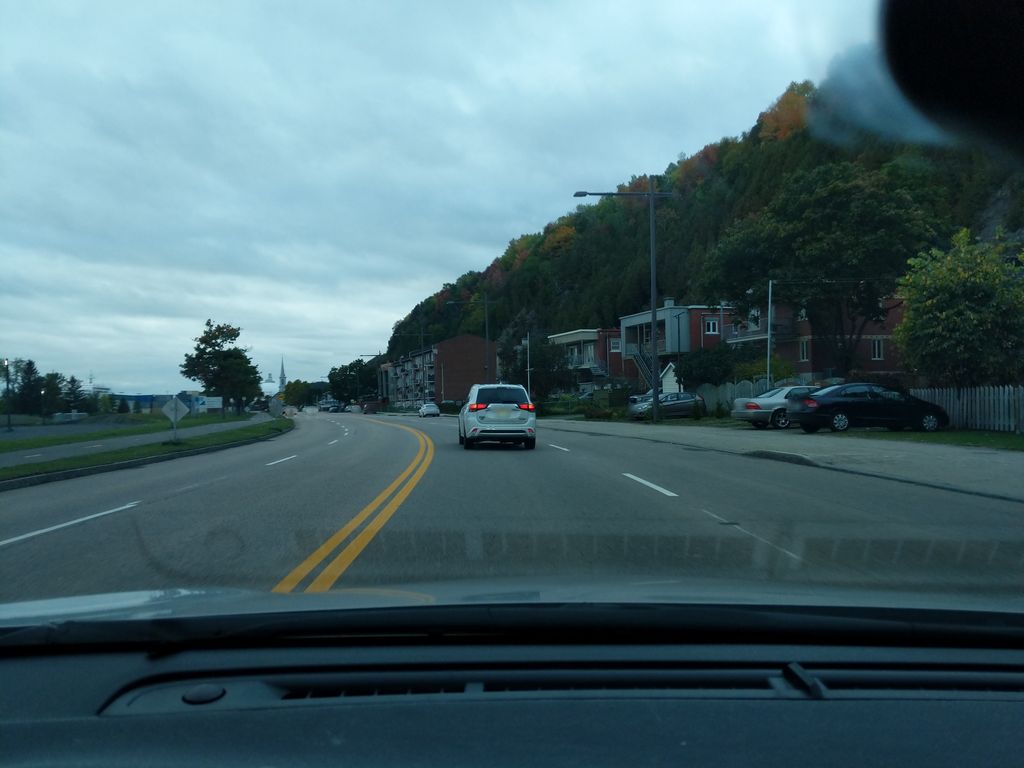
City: quebec_city